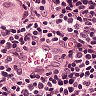
Metastatic tissue present: yes